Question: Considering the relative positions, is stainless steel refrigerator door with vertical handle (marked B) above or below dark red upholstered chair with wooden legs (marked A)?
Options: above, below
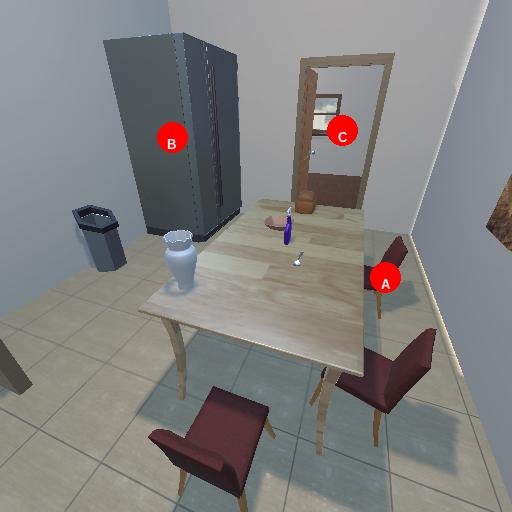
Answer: above